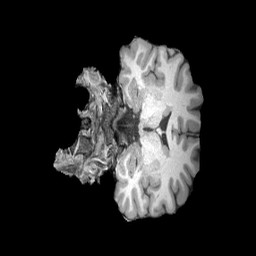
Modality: T1w
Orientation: coronal
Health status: healthy